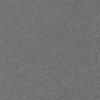
Label: dusty